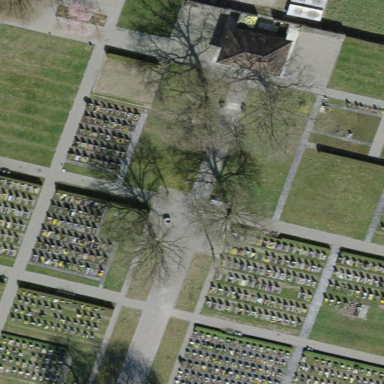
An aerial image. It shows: Cemetery.